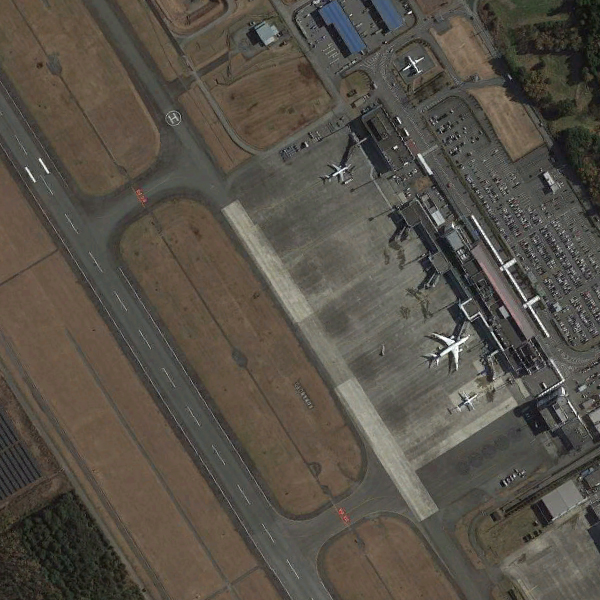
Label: Airport